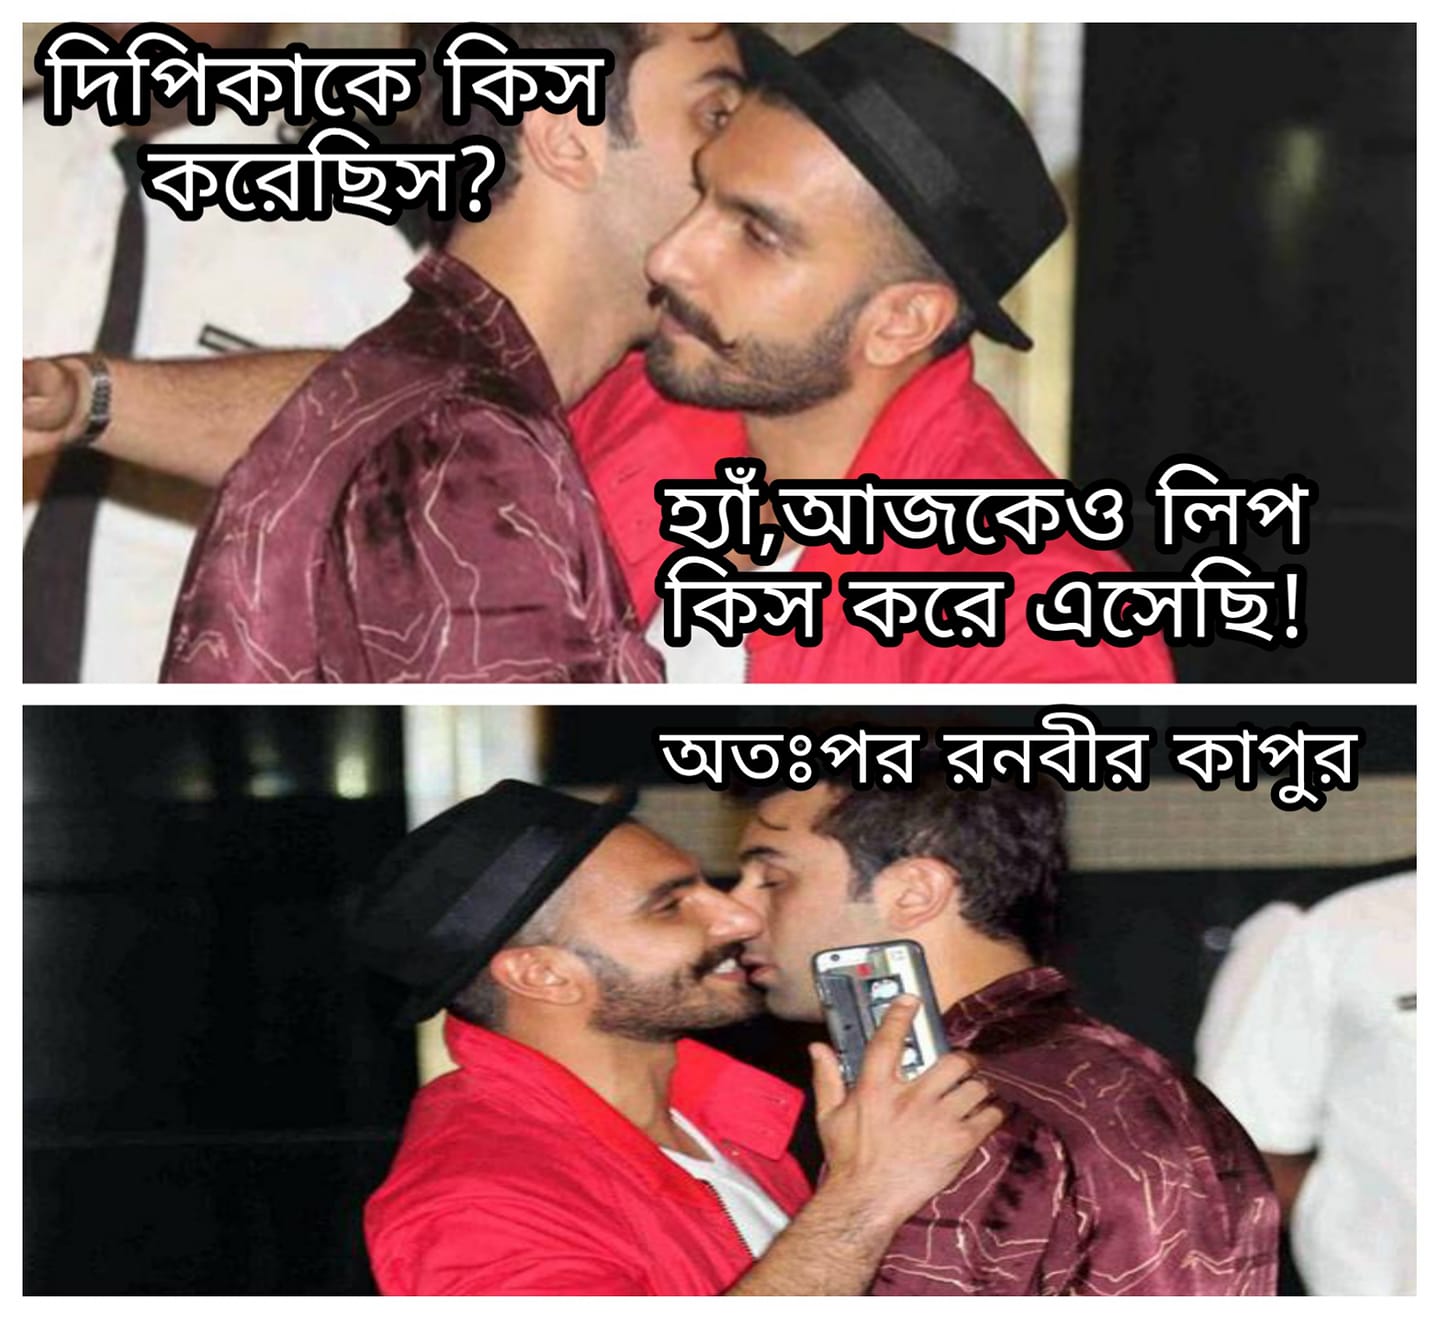
Caption: দিপিকাকে কিস করেছিস ?     হ্যাঁ, আজকেও লিপ কিস করে এসেছি !    অতঃপর রনবীর কাপুর
Label: hate